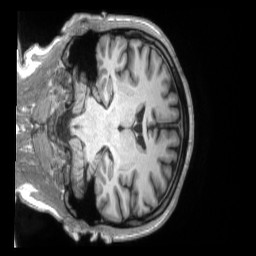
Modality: T1w
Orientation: coronal
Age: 54
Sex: male
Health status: ill
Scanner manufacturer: siemens
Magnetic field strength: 3 T
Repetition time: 2.2 s
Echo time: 0.00157 s